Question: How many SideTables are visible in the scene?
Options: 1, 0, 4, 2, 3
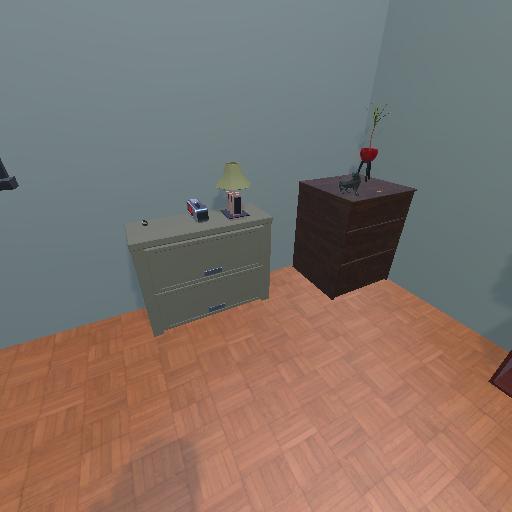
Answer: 1